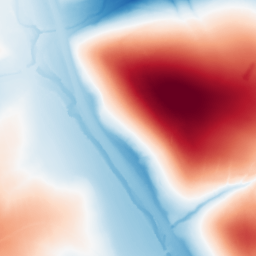
Category: trend_removal
Decomposition family: polynomial_high
Decomposition parameters: degree: 6
Upsampling method: quintic
Upsampling parameters: scale: 4
Upsampling scale: 4